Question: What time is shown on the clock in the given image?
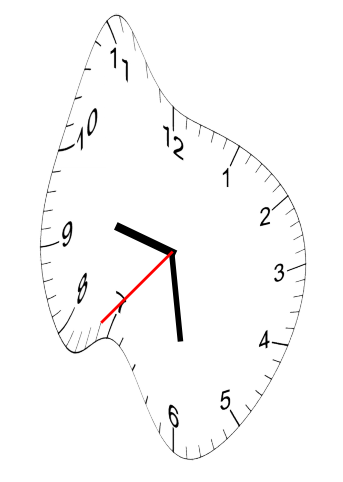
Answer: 09:28:37